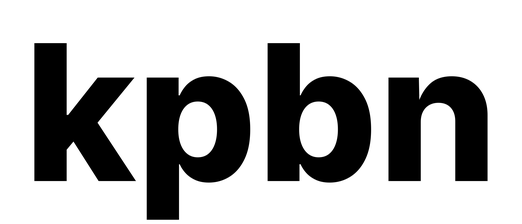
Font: Inter_ExtraBold